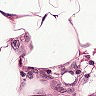
Metastatic tissue present: no